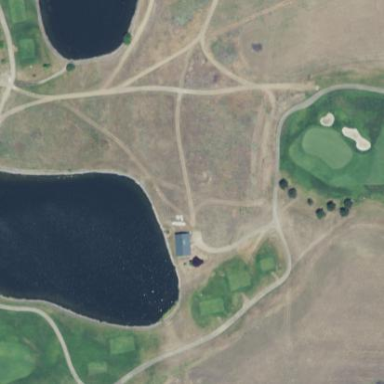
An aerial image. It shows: Scenic view of water hazard on golf course. The natural water feature adds beauty to the landscape.